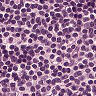
Metastatic tissue present: no